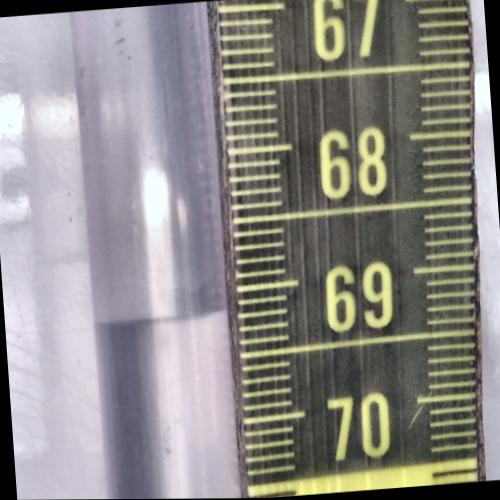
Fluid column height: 69.2 cm